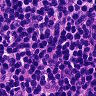
Metastatic tissue present: no